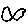
Label: fish